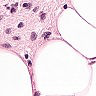
Metastatic tissue present: no